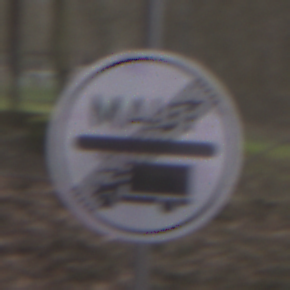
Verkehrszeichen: EndeMautpflicht
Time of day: MorningAfternoon
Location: Outdoor (Nature)
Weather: Overcast
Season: Autumn
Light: Natural